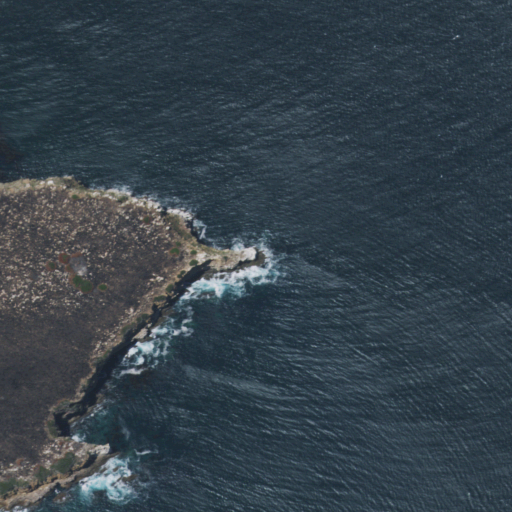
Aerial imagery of point in California named San Pedro Point containing open water, grassland, and shrub